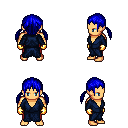
a pixel art fantasy rpg character, male body template, human, tanned skin, blue robe, red pants, blue twin-tailed hairstyle, gold gloves, four views (front, back, left, right), 2x2 character sprite sheet, small pixel art, hard edges, no anti-aliasing